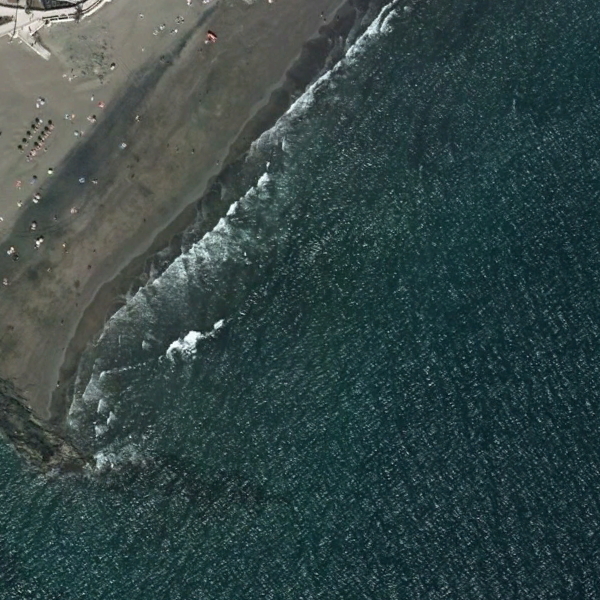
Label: Beach